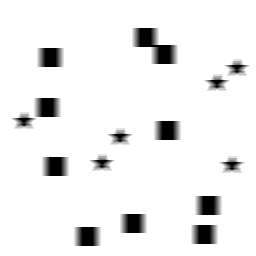
Squares: 10
Triangles: 0
Stars: 6
Total shapes: 16